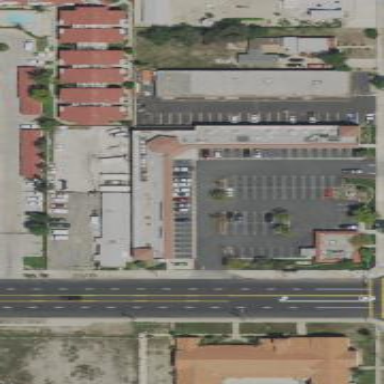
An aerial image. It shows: Commercial building.